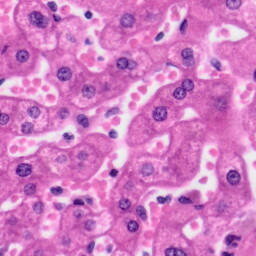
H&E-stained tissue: Liver